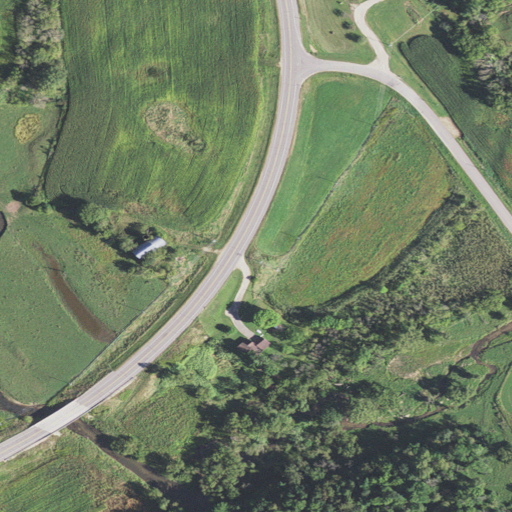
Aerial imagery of valley in Wisconsin named Black Valley containing pasture, cultivated crops, low intensity development, deciduous forest, mixed forest, open development, and woody wetlands